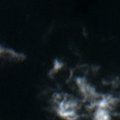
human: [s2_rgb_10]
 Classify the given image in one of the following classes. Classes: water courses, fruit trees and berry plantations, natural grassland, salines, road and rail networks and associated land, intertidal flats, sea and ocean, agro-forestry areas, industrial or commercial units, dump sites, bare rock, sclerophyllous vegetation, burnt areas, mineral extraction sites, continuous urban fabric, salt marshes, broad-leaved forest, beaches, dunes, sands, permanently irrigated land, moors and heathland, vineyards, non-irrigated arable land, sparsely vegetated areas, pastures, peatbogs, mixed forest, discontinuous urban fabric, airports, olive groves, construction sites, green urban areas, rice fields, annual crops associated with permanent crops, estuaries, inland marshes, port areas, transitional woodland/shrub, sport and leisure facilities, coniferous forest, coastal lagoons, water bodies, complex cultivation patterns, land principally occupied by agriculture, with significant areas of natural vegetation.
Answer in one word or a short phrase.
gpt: sea and ocean